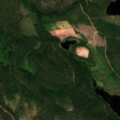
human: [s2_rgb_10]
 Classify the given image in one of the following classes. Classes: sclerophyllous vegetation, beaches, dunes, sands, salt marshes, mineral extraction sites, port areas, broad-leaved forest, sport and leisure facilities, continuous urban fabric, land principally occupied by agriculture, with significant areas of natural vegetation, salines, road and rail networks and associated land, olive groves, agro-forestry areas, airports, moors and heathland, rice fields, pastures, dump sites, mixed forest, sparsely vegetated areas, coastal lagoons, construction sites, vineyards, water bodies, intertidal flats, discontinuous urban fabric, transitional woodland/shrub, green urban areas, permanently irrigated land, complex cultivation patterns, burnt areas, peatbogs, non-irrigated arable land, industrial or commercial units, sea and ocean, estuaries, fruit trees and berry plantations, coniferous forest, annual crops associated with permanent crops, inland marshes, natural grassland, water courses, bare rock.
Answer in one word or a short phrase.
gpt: coniferous forest, water bodies